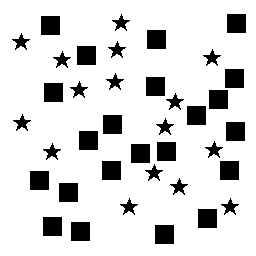
Squares: 22
Triangles: 0
Stars: 16
Total shapes: 38